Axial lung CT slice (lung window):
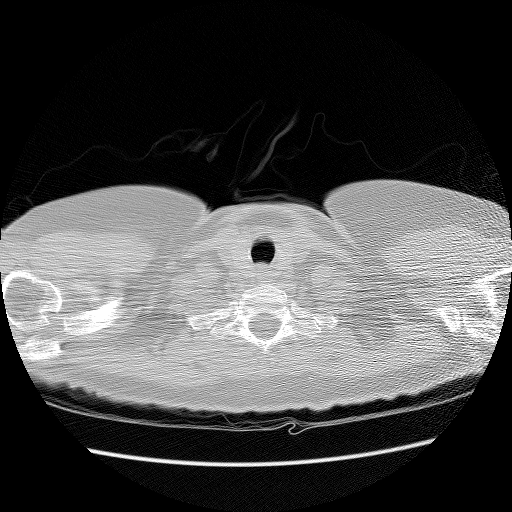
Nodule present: no